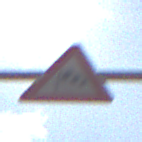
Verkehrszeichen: SeitenwindVonLinks
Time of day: Midday
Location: Outdoor (Nature)
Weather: PartlyCloudy
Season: NotSpecified
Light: Natural